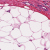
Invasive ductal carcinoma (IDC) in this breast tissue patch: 0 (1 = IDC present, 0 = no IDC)